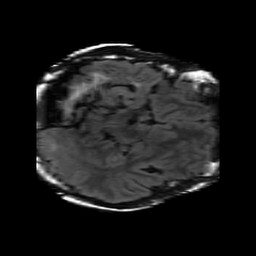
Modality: FLAIR
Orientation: axial
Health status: ill
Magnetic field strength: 3 T